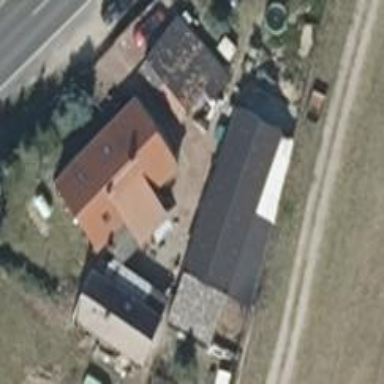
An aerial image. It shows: Grey house with flat roof.